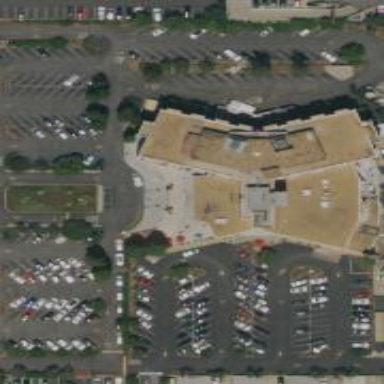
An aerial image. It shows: Hospital building.